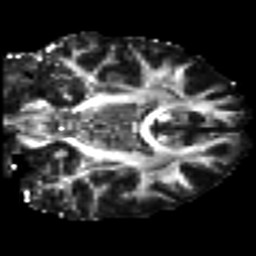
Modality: FA
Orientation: coronal
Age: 21
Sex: female
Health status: healthy
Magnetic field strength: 3 T
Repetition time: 9 s
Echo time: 0.093 s